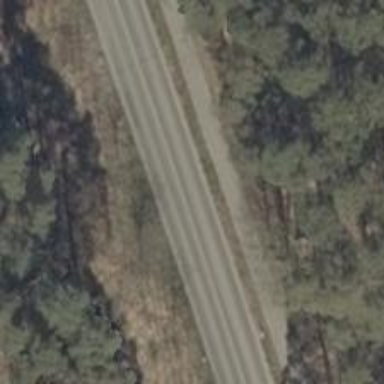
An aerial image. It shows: Tertiary road with asphalt surface and lane markings.